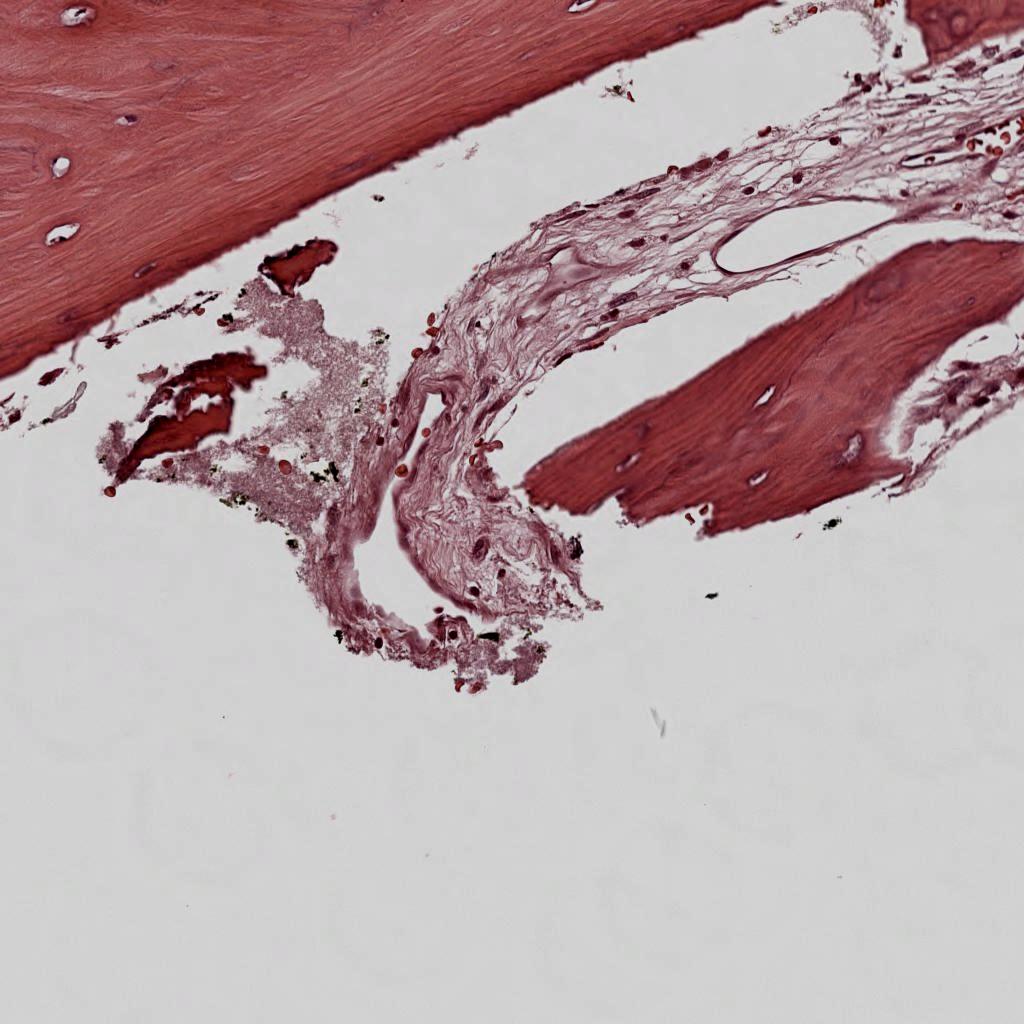
Label: Non-Tumor